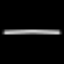
Label: line